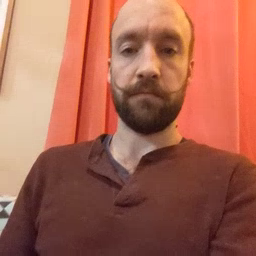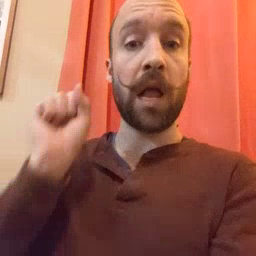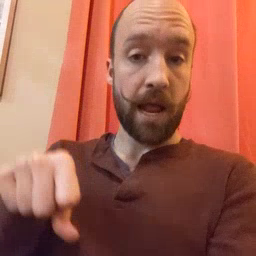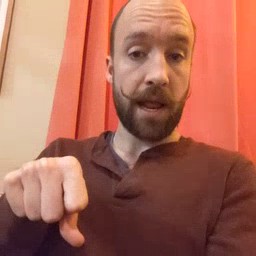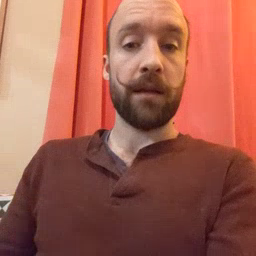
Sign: can